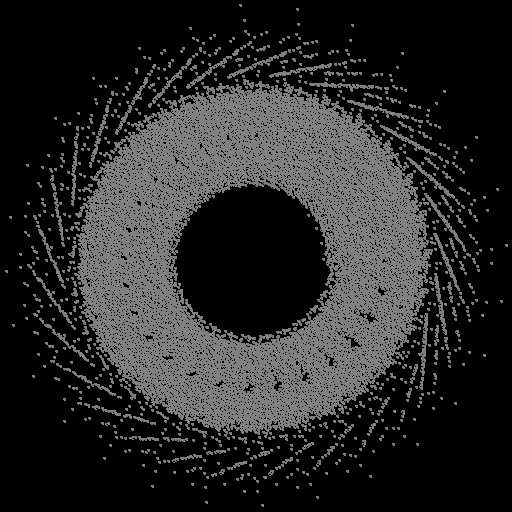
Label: sunflower